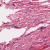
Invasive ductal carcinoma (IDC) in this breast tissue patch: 0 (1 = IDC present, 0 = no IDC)